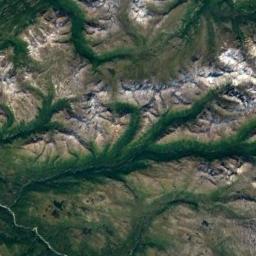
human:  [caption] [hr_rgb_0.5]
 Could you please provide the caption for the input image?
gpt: Seventy percent of the area on this mountain is bare orange-red land .

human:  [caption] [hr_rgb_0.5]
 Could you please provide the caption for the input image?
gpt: The mountains are winding and undulating .

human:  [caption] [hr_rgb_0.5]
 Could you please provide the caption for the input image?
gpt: The mountain is full of bare land with lines of green plants .

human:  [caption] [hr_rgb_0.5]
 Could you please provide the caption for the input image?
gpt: The folded mountain consists of some ridges and valleys and is covered with dense vegetation .

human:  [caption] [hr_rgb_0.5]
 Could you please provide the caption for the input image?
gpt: There are some green ravines and white rocks on the mountain .